Question: In my project I have a grid view which contains images. Based on my research, <URL> project is designed to download images in background. Then based of sample I set my adapter. This is the code that I have written:
'''
package cam.astro.mania.adapters;
import java.io.File;
import java.util.ArrayList;
import com.astro.mania.activities.Contestants_Photo;
import com.astro.mania.activities.R;
import com.nostra13.universalimageloader.cache.disc.impl.UnlimitedDiscCache;
import com.nostra13.universalimageloader.cache.memory.impl.UsingFreqLimitedMemoryCache;
import com.nostra13.universalimageloader.core.DecodingType;
import com.nostra13.universalimageloader.core.DisplayImageOptions;
import com.nostra13.universalimageloader.core.ImageLoader;
import com.nostra13.universalimageloader.core.ImageLoaderConfiguration;
import com.nostra13.universalimageloader.core.ImageLoadingListener;
import android.app.ProgressDialog;
import android.content.Context;
import android.graphics.Bitmap;
import android.os.Environment;
import android.util.Log;
import android.view.LayoutInflater;
import android.view.View;
import android.view.ViewGroup;
import android.view.animation.Animation;
import android.view.animation.AnimationUtils;
import android.widget.BaseAdapter;
import android.widget.ImageView;
import android.widget.ProgressBar;
public class ContestantsPhotoAdapter extends BaseAdapter {
private Context context;
private LayoutInflater myInflater;
private Bitmap[] bitmapList;
private Bitmap bitmap;
private ArrayList<String> ListOfURLs;
private ImageLoader imageLoader;
private ProgressDialog progressBar;
private File cacheDir;
private ImageLoaderConfiguration config;
private DisplayImageOptions options;
public ContestantsPhotoAdapter(Context c) {
context = c;
myInflater = LayoutInflater.from(c);
// Get singleton instance of ImageLoader
imageLoader = ImageLoader.getInstance();
}
public void setImageURLs(ArrayList<String> list){
ListOfURLs = list;
for(String str: ListOfURLs)
Log.i("URL Address>>>>", str);
cacheDir = new File(Environment.getExternalStorageDirectory(), "UniversalImageLoader/Cache");
// Create configuration for ImageLoader
config = new ImageLoaderConfiguration.Builder(context)
.maxImageWidthForMemoryCache(800)
.maxImageHeightForMemoryCache(800)
.httpConnectTimeout(5000)
.httpReadTimeout(30000)
.threadPoolSize(5)
.threadPriority(Thread.MIN_PRIORITY + 2)
.denyCacheImageMultipleSizesInMemory()
.memoryCache(new UsingFreqLimitedMemoryCache(<PHONE>)) // You can pass your own memory cache implementation
.discCache(new UnlimitedDiscCache(cacheDir)) // You can pass your own disc cache implementation
.defaultDisplayImageOptions(DisplayImageOptions.createSimple())
.build();
// Creates display image options for custom display task
options = new DisplayImageOptions.Builder()
.showStubImage(R.drawable.icon_loading)
.showImageForEmptyUrl(R.drawable.icon_remove)
.cacheInMemory()
.cacheOnDisc()
.decodingType(DecodingType.MEMORY_SAVING)
.build();
// Initialize ImageLoader with created configuration. Do it once.
imageLoader.init(config);
}
@Override
public int getCount() {
return ListOfURLs.size();
}
@Override
public Object getItem(int position) {
return position;
}
@Override
public long getItemId(int position) {
return position;
}
public View getView(int position, View convertView, ViewGroup parent){
ViewHolder holder;
if (convertView == null) {
convertView = myInflater.inflate(R.layout.grid_contestantsphoto, null);
holder = new ViewHolder();
holder.ivIcon = (ImageView) convertView.findViewById(R.id.imvContestantsPhoto_icon);
convertView.setTag(holder);
} else {
holder = (ViewHolder) convertView.getTag();
}
// holder.ivIcon.setImageBitmap(bitmapList[position]);
String imageUrl = ListOfURLs.get(position);
// Load and display image
imageLoader.displayImage(imageUrl, holder.ivIcon, options, new ImageLoadingListener() {
@Override
public void onLoadingStarted() {
showLoading();
}
@Override
public void onLoadingFailed() {
stopLoading();
}
@Override
public void onLoadingComplete() {
stopLoading();
}
});
return convertView;
}
static class ViewHolder {
ImageView ivIcon;
}
/*-----------------------------------------------------------------------------------
* Showing / Stopping progress dialog which is showing loading animation
* ---------------------------------------------------------------------------------*/
private void showLoading(){
progressBar = ProgressDialog.show(context, "", "");
progressBar.setContentView(R.layout.anim_loading);
progressBar.setCancelable(true);
final ImageView imageView = (ImageView) progressBar.findViewById(R.id.blankImageView);
Animation rotation = AnimationUtils.loadAnimation(context, R.anim.rotate);
imageView.startAnimation(rotation);
}
private void stopLoading() {
if(progressBar.isShowing())
progressBar.dismiss();
}
}
'''
What I did?
1) I downloaded <URL> and put it into MY_PROJECT/lib folder then I added this jar file into java build path

2) Because for cashing images, this library needs to have access to local storage, therefore I added '<uses-permission android:name = "android.permission.WRITE_EXTERNAL_STORAGE"/>' to manifest file.
3) Now, when I run, the application crashes and points to 'imageLoader = ImageLoader.getInstance();'. Logcat message is:
'''
dalvikvm: Could not find class 'cam.astro.mania.adapters.ContestantsPhotoAdapter$1', referenced from method cam.astro.mania.adapters.ContestantsPhotoAdapter.getView
AndroidRuntime: java.lang.NoClassDefFoundError: com.nostra13.universalimageloader.core.ImageLoader
AndroidRuntime: at cam.astro.mania.adapters.ContestantsPhotoAdapter.<init>(ContestantsPhotoAdapter.java:50)
'''
Based on my research (for example <URL>, I found that this message ""
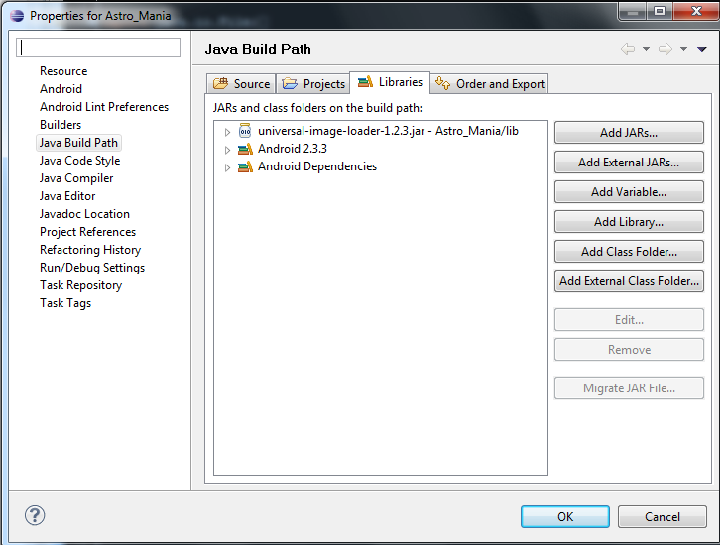
Answer: When i remove jar file from Java class path and change the name of folder from "lib" to "libs", then jar file automatically adds to Android Dependencies. Now, everything is fine